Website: home-depot
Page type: billing-address
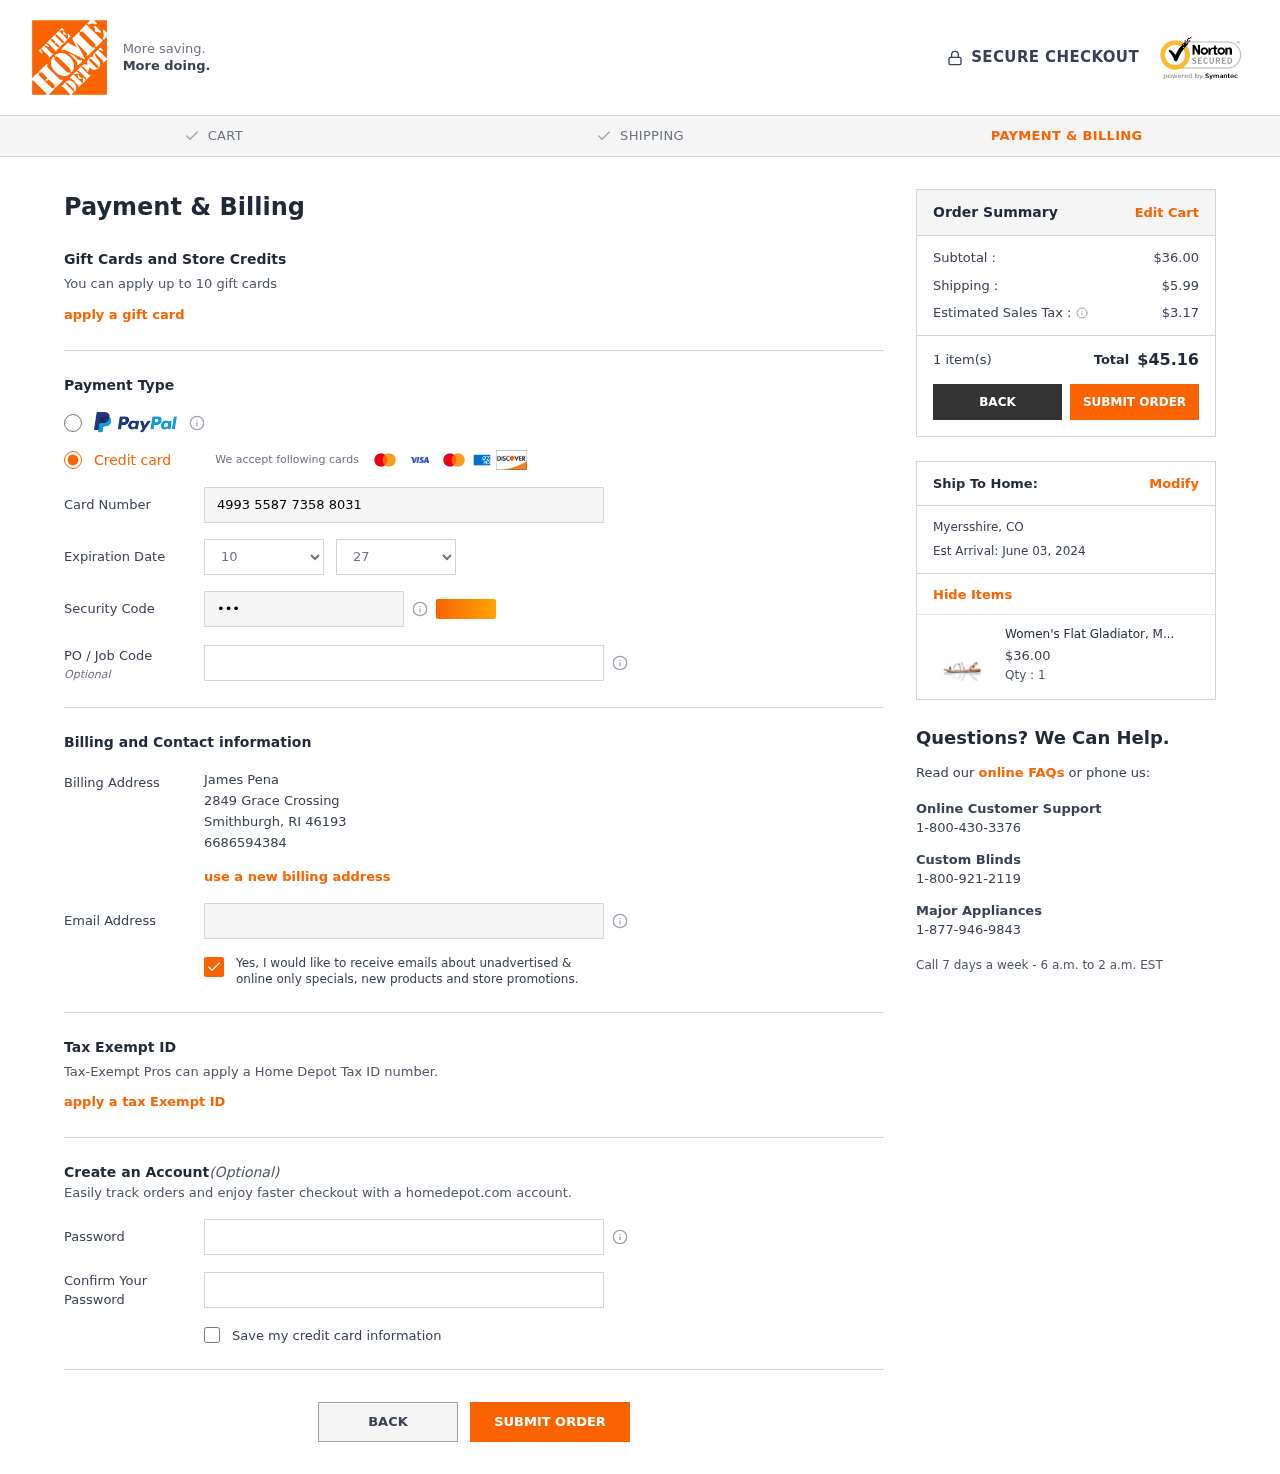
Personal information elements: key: PII_CARD_CVV
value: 255
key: PII_CARD_EXPIRY_MONTH
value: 10
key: PII_CARD_EXPIRY_YEAR
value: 27
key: PII_CARD_NUMBER
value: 4993 5587 7358 8031
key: PII_CITY
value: Smithburgh
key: PII_CITY2
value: Myersshire
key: PII_EMAIL
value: jpena@gmail.com
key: PII_FULLNAME
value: James Pena
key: PII_PHONE
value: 6686594384
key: PII_POSTCODE
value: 46193
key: PII_STATE_ABBR
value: RI
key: PII_STATE_ABBR2
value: CO
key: PII_STREET
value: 2849 Grace Crossing
Product elements: key: PRODUCT1_NAME
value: Women's Flat Gladiator, Mehrfarbig (Metallic Multi), 4 UK
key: PRODUCT1_PRICE
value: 36
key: PRODUCT1_QUANTITY
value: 1
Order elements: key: ORDER_SUBTOTAL
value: $36.00
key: ORDER_SHIPPING_COST
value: $5.99
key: ORDER_TAX
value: $3.17
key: ORDER_NUM_ITEMS
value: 1 item(s)
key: ORDER_TOTAL
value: $45.16
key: ORDER_DELIVERY_DATE
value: Est Arrival: June 03, 2024